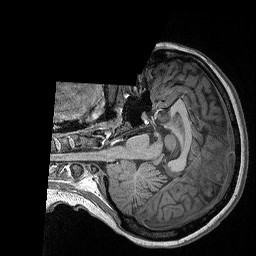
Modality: T1w
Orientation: axial
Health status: ill
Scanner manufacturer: siemens
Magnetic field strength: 3 T
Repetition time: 2.3 s
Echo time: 0.00298 s